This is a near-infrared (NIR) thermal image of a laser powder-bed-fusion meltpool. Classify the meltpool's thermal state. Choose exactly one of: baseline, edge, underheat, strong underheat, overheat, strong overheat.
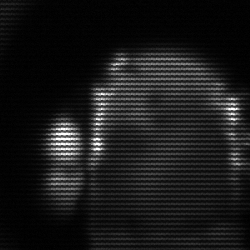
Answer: baseline